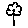
Label: flower